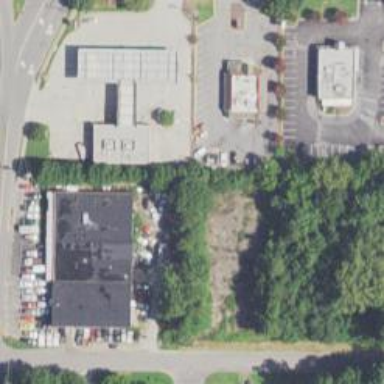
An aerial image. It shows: Convenience shop.